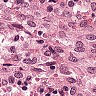
Metastatic tissue present: no